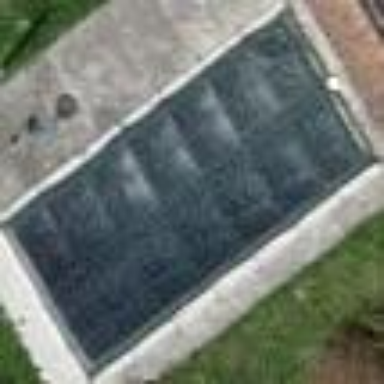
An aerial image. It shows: Swimming pool located in leisure land.